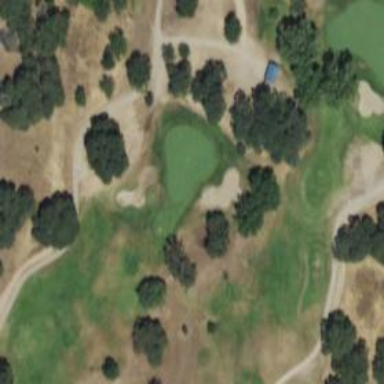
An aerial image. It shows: View of golf hole.